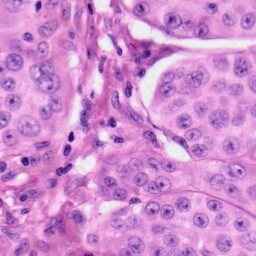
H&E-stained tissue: Skin